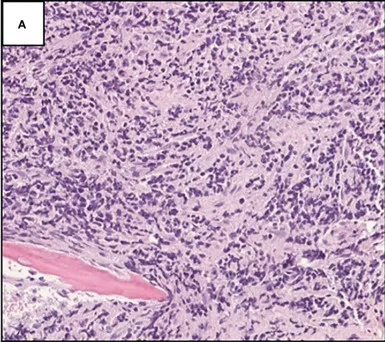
(A) Histopathological examination of showed focally necrotic and fibrotic diffuse lymphoid infiltrate surrounding bone trabecular (H&E, 200x).
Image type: pathology (h&e)